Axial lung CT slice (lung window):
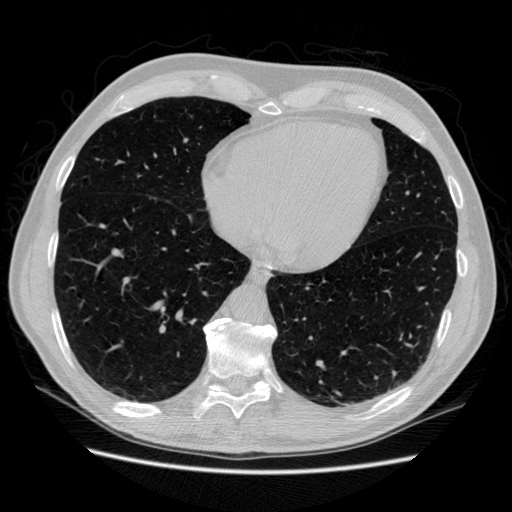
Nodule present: no